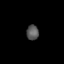
Tissue: skin
Cell type: Epithelial cells
Senescence score: 0.2811
Nuclear area (px): 180
Mean DAPI intensity: 87.106